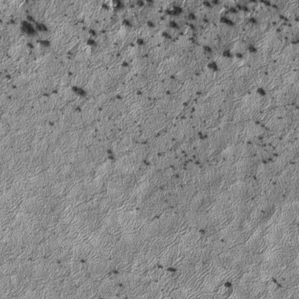
Label: frost